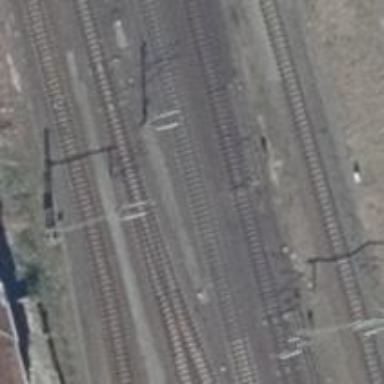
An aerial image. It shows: Railway switch with the turnout side on the right.